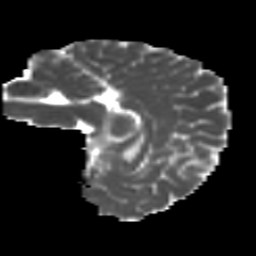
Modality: MD
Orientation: sagittal
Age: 16
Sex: male
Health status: ill
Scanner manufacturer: ge
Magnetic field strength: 3 T
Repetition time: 6.789 s
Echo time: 0.0796 s